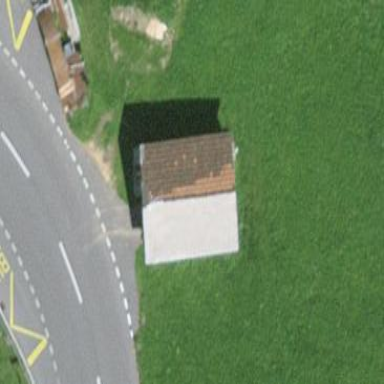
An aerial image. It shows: Shed.